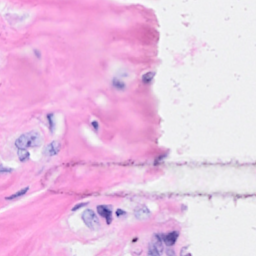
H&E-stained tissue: Breast